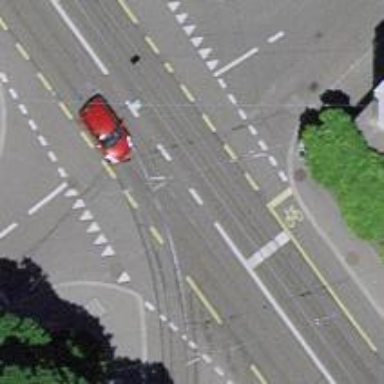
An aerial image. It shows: Tram railway with one track and electrified by contact line.